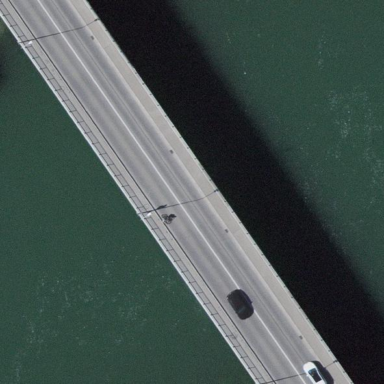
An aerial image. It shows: Man-made bridge.